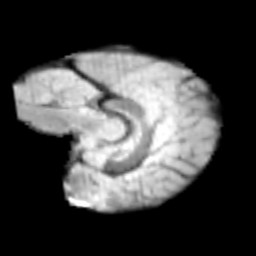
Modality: T2w
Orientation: sagittal
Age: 10
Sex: male
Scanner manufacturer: siemens
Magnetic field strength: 3 T
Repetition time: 3.8 s
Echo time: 0.07 s